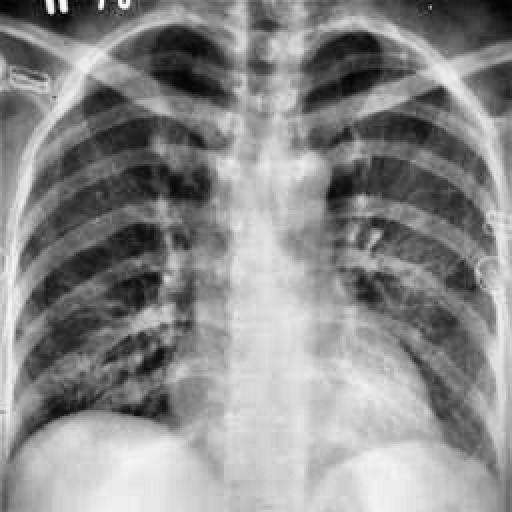
Finding: TUBERCULOSIS